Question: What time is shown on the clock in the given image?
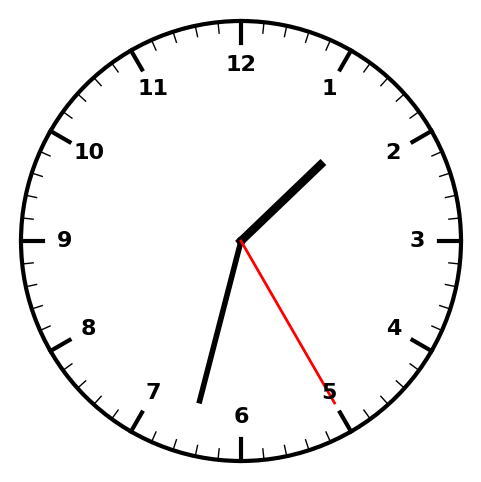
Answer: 01:32:25